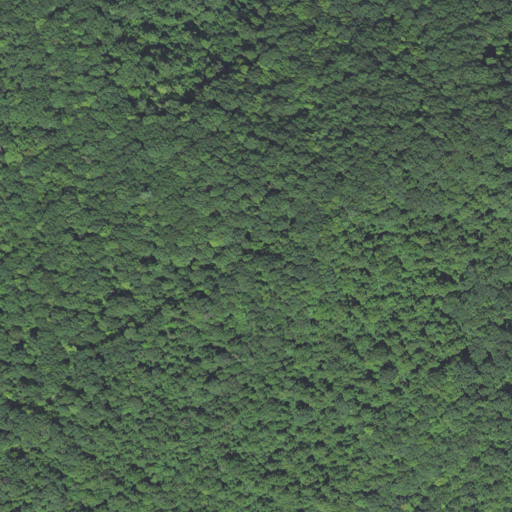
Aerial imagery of ridge(s) in North Carolina named Bee Ridge containing deciduous forest, mixed forest, and evergreen forest